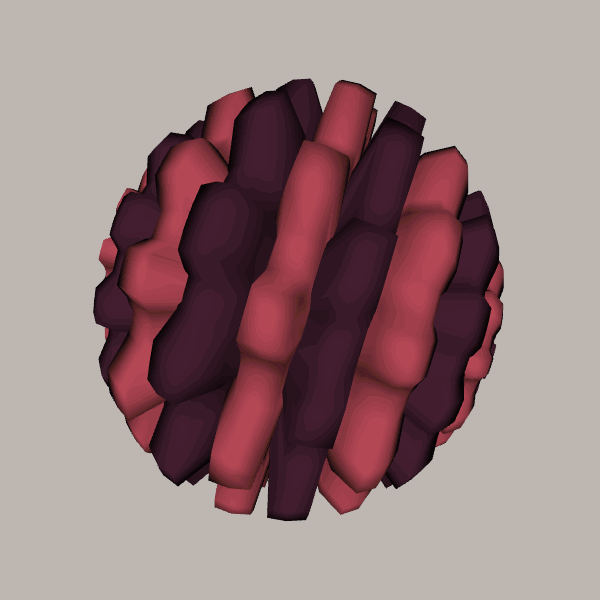
Background: light